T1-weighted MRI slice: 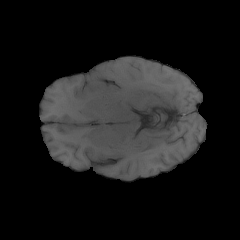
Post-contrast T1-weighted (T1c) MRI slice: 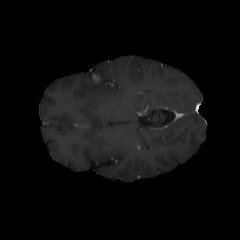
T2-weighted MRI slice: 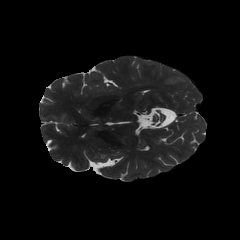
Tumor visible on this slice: yes